Question: I am working on a Responsive grid site for a client (a modified version of WP responsive theme), and they have a slideshow on the homepage with a main page that has a background that they want to extend the full width of the page/viewport overtop of the main background.
Currently I have this
'''
#slideshow{
position: relative;
}
#slideshow:before {
content:"";
width:8000px;
height:100%;
position:absolute;
background-image:url('images/bground-tiled.jpg');
background-repeat: repeat-x;
left:-3530px;
z-index:-1;
box-shadow:
inset 0px 15px 8px -10px #222,
inset 0px -15px 8px -10px #222;
}
'''
which works fine on a desktop but on mobile/tablet it shows the screen as 8000px wide with extending out to the right due to the margin. I need a solution that does not "ruin" mobile views in this manner
I also just want to know the proper way to accomplish this for future reference. The content is in a 960px container and I cannot rework the entire design of the site to have an outside 100% div on the slider section with an inner div that is 960px (unfortunately).
here is a crudely drawn example

<URL>
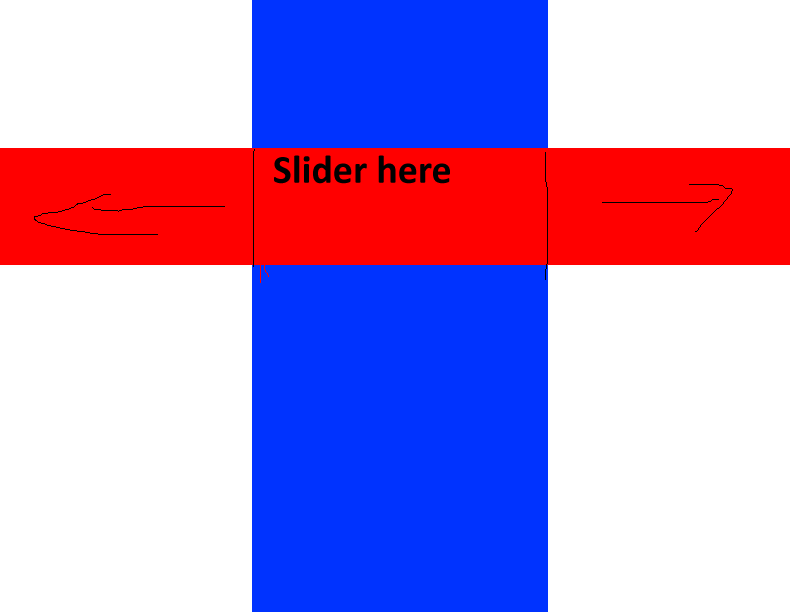
Answer: In the end I could not find an answer so I had to redo the base structure of the theme, and do it the "right" way